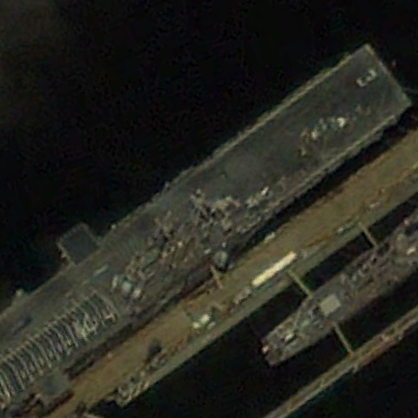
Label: assault